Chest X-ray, PA view. Patient: 83 years old, sex M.
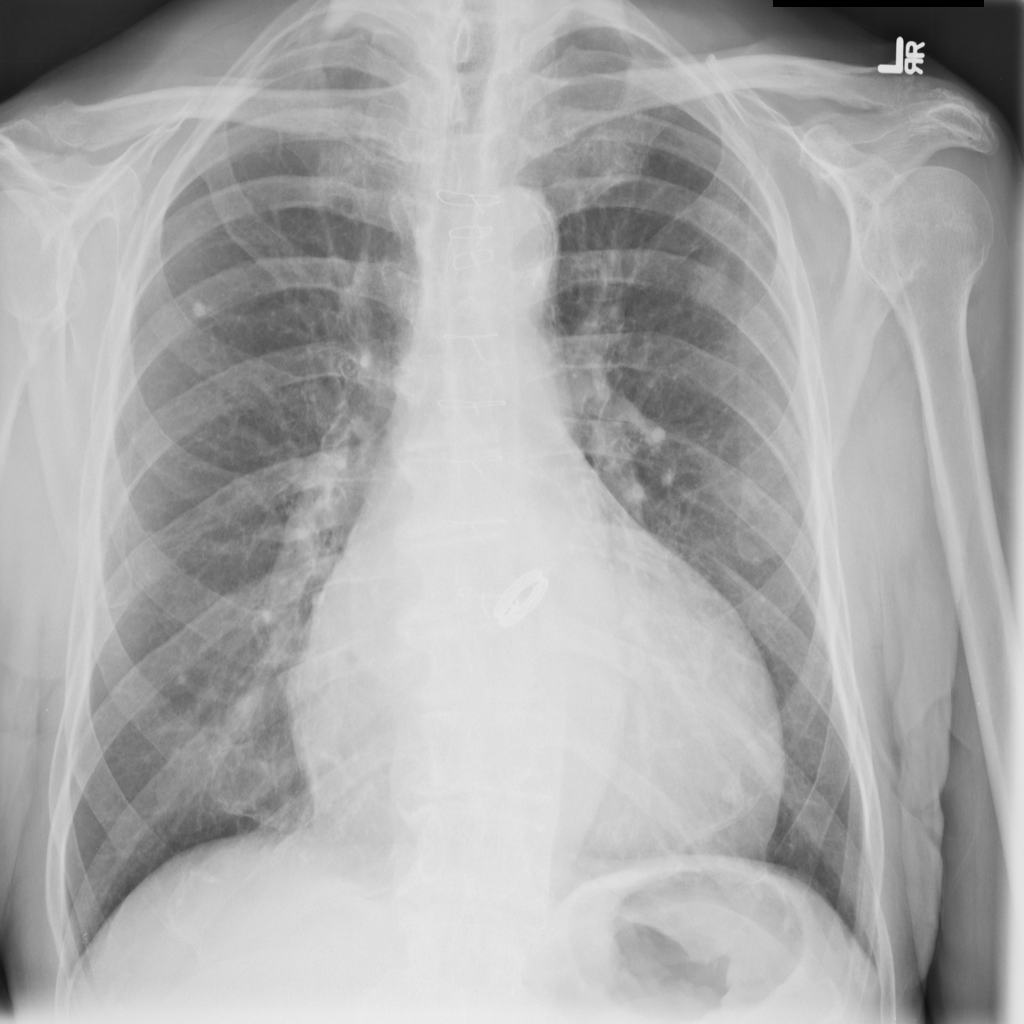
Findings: Cardiomegaly, Consolidation